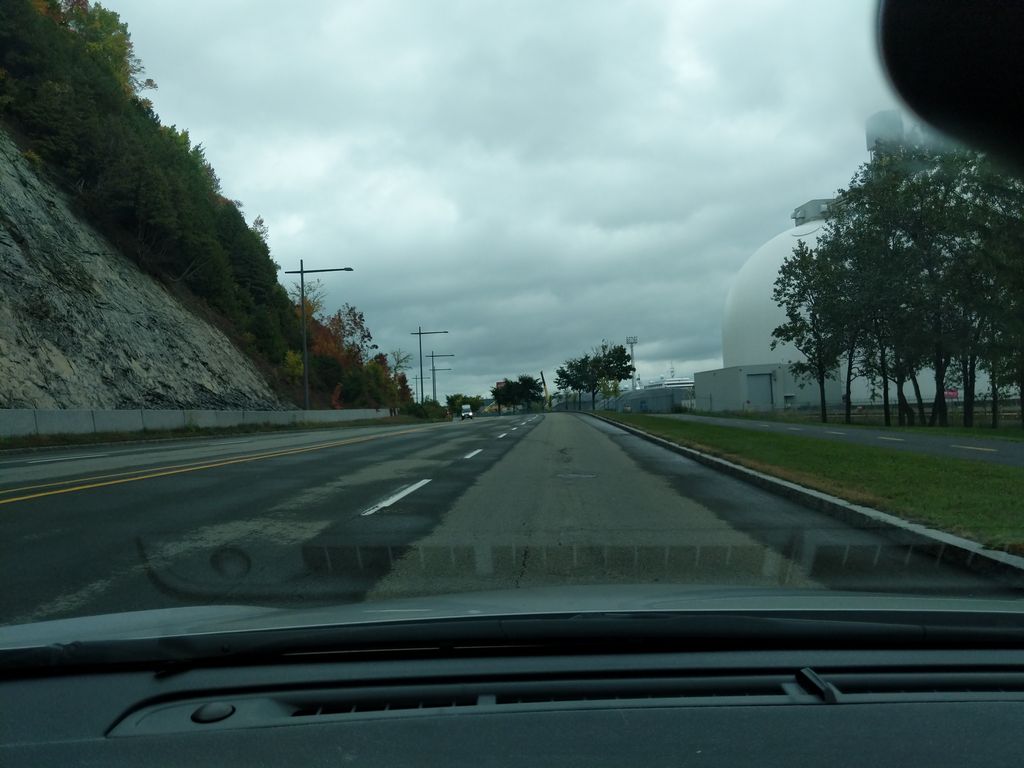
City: quebec_city